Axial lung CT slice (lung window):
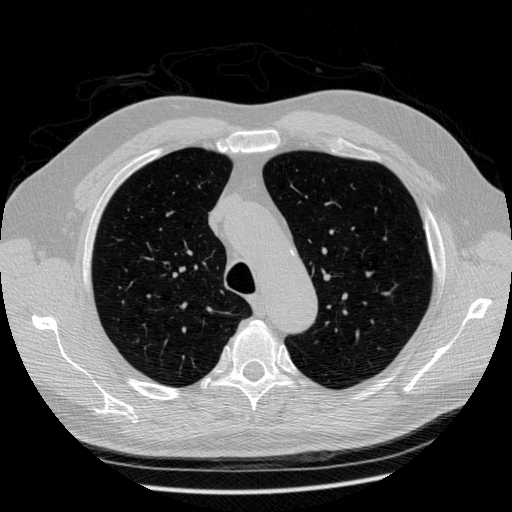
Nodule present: no